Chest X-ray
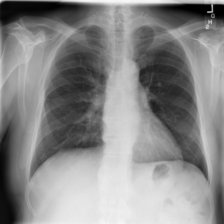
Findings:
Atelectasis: negative
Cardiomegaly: negative
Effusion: positive
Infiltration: negative
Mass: negative
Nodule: negative
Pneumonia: negative
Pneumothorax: negative
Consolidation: negative
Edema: negative
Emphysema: negative
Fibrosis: negative
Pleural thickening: negative
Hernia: negative